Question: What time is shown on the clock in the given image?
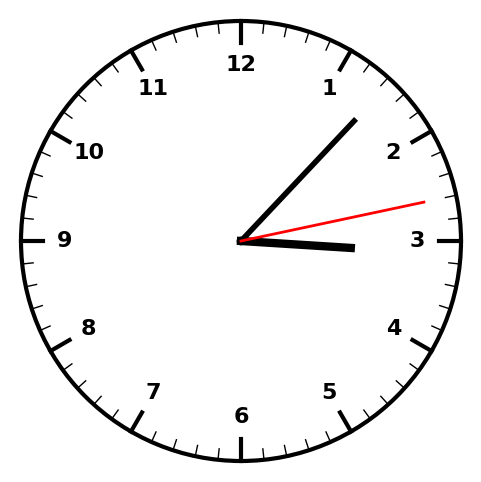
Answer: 03:07:13